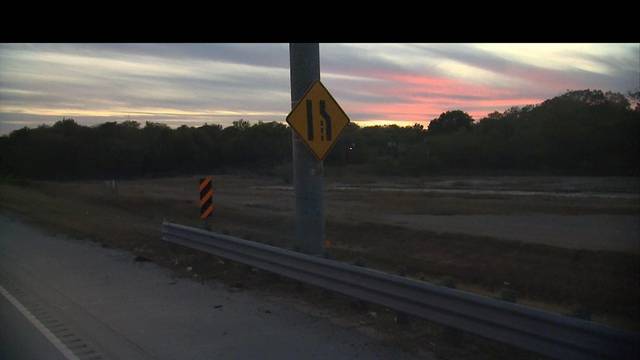
Region: United States
Coordinates: 32.534, -93.798